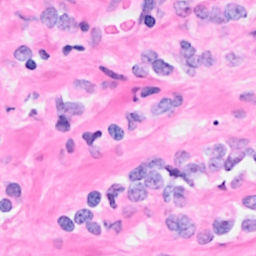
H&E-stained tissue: Breast